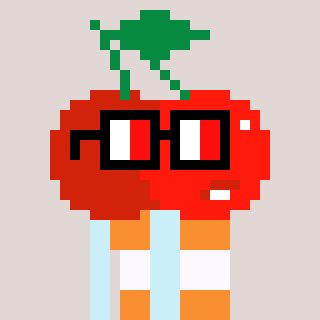
a pixel art character with square glasses with black frames and red eyes, a cherry-shaped head and a cold-colored body on a warm background